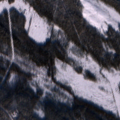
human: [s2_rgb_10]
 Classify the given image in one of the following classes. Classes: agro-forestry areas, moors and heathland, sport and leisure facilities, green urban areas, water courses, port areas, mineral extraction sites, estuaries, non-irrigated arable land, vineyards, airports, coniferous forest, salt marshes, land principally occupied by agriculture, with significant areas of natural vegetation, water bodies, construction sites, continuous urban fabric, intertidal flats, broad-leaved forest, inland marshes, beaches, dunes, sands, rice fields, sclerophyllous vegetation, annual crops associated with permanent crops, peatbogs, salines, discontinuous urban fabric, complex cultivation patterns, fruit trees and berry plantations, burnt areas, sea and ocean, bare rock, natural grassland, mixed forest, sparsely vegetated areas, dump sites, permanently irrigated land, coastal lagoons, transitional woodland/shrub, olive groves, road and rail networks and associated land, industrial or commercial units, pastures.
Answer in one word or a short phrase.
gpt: coniferous forest, transitional woodland/shrub